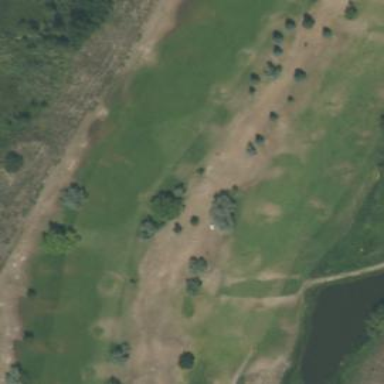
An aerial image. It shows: Golf fairway surrounded by grass.